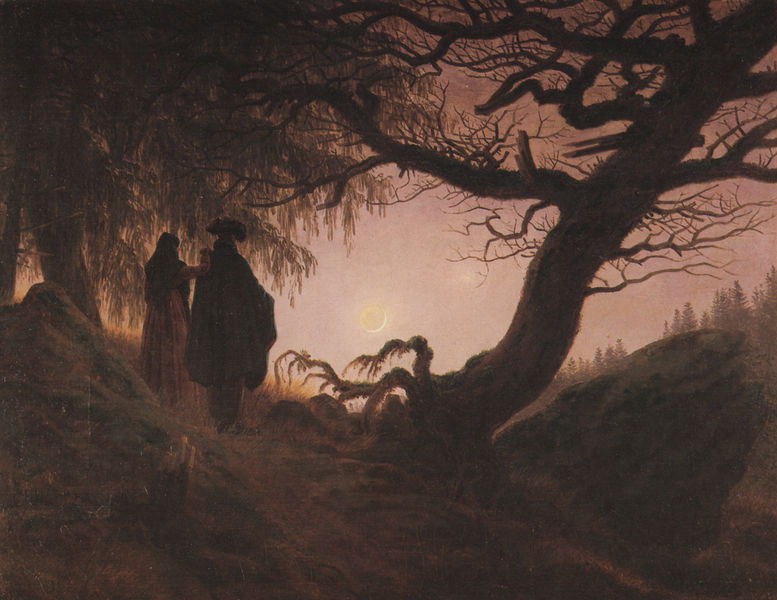
Titel: Mann und Frau den Mond betrachtend
Künstler: Caspar David Friedrich
Standort: Berlin
Institution: Alte Nationalgalerie
Schlagwörter: baum, berg, blätter, dunkel, felsen, gemälde, himmel, laub, mann, schatten, umhang, bäume, grün, impressionismus, landschaft, menschen, äste, abend, braun, frau, haar, hut, kleid, licht, männer, nacht, rücken, schwarz, ausblick, blick, gras, rot, tuch, weg, wiese, mütze, arm, silber, stehen, stein, steine, ast, baumstamm, dämmerung, morgen, natur, sonnenaufgang, stamm, weide, zweige, einsam, sonne, figur, gewand, haare, paar, blatt, rosa, traurig, wald, rückenansicht, liebe, umrisse, düster, zwei, berge, fels, gebirge, hang, lila, nebel, sonnenuntergang, violett, herbst, winter, silhouette, friedrich, romantik, tannen, turner, kopftuch, zwei männer, stimmung, betrachtung, braune haare, abendrot, abendstimmung, umriss, betrachter, waldrand, pärchen, mond, wurzel, lichtung, schönheit, abendhimmel, halbmond, mondschein, mondsichel, sichel, wurzeln, romantisch, geäst, wanderer, eiche, atmosphäre, knorrig, caspar david friedrich, gegenlicht, david, vollmond, trauerweide, mann frau, caspar, neumond, selten, rügen, kalkfelsen, caspar david, abensrot, knorrige eiche, mindlicht, siche, abned, ehepaar von hinten, mürgenröte, frau tuch